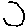
Label: hexagon